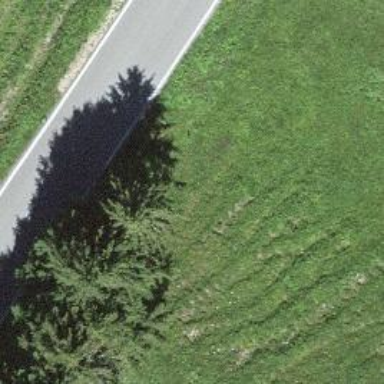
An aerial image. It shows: Row of trees in natural setting.